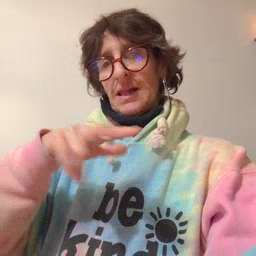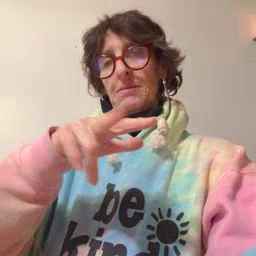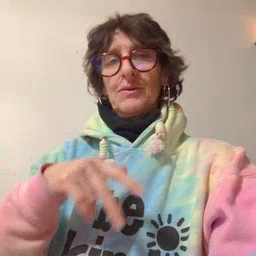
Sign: helicopter